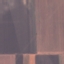
Label: AnnualCrop